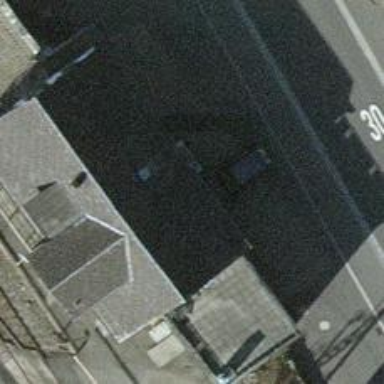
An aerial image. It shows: Restaurant.